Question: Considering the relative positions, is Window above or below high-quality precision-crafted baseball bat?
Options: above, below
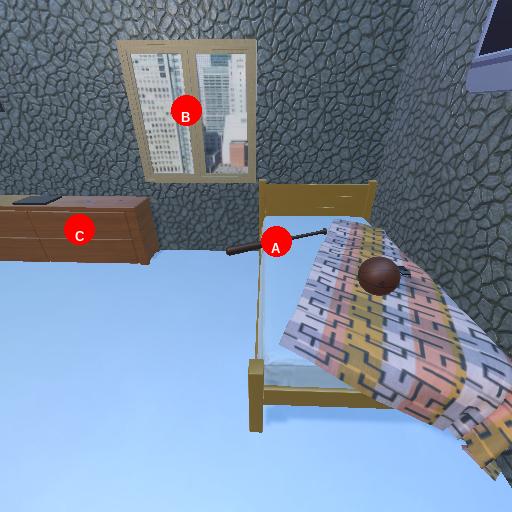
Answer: above